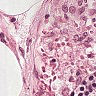
Metastatic tissue present: no